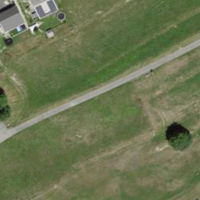
EUNIS habitat code: 24
Species observed at this site:
Corvus corone
Coenonympha pamphilus
Convolvulus arvensis
Stellaria graminea
Bombus lapidarius
Polyommatus icarus
Pilosella officinarum